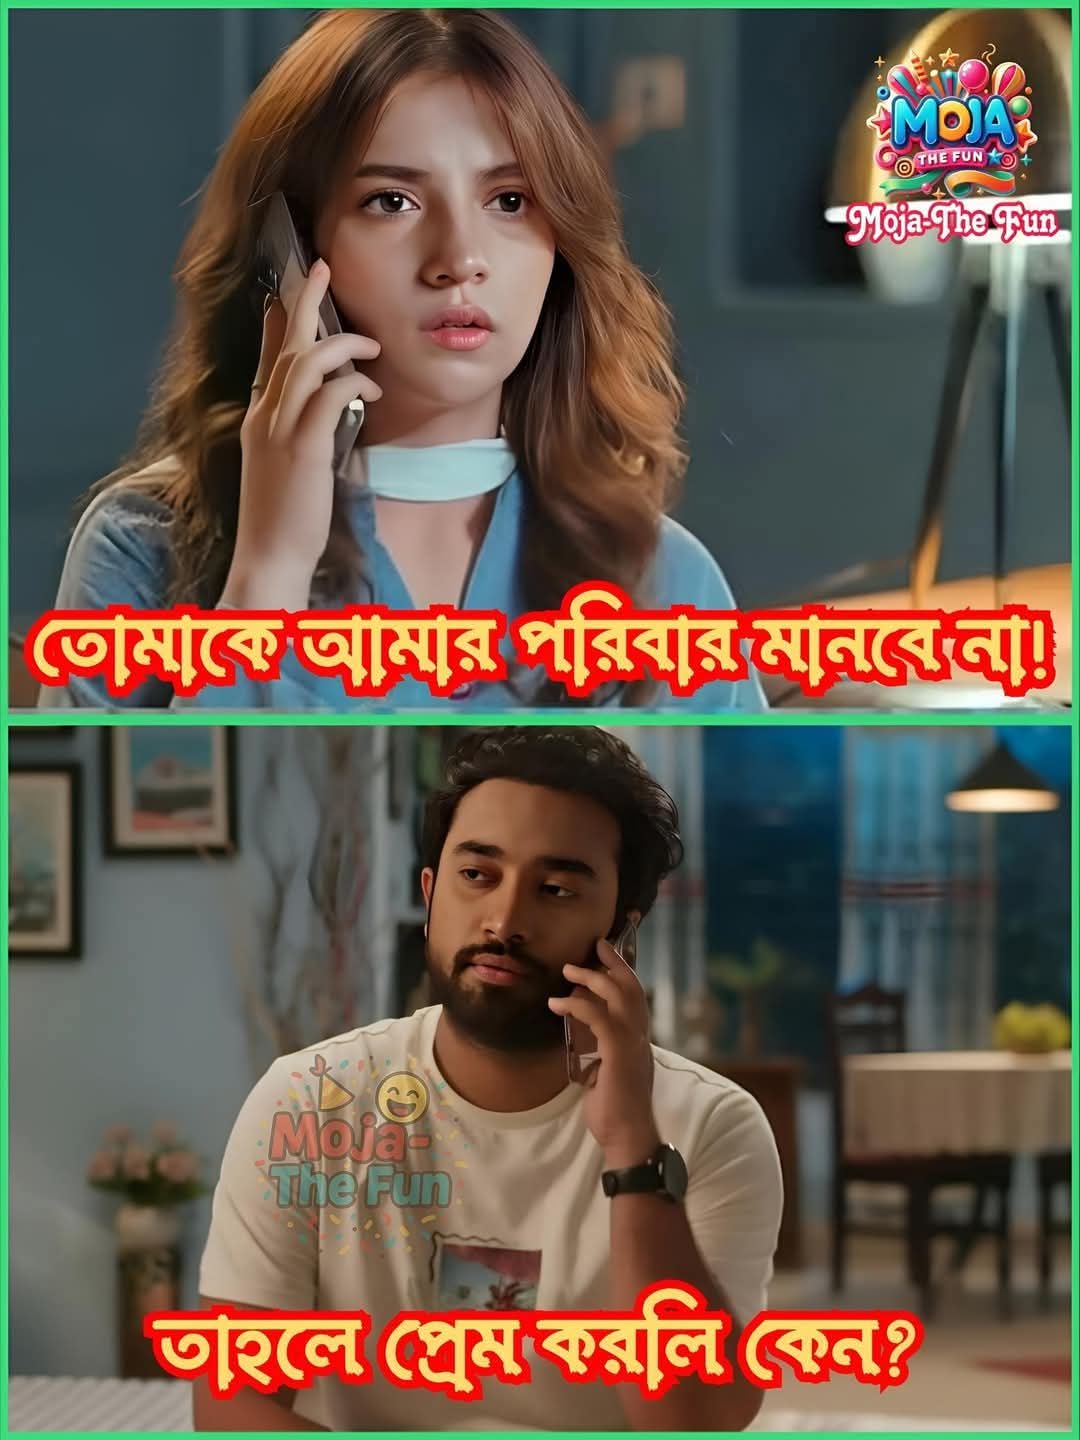
Text: তোমাকে আমার পরিবার মানবে না!
তাহলে প্রেম করলি কেন?
Label: Non Hate